Milling tool wear sample.
Tool blade image: 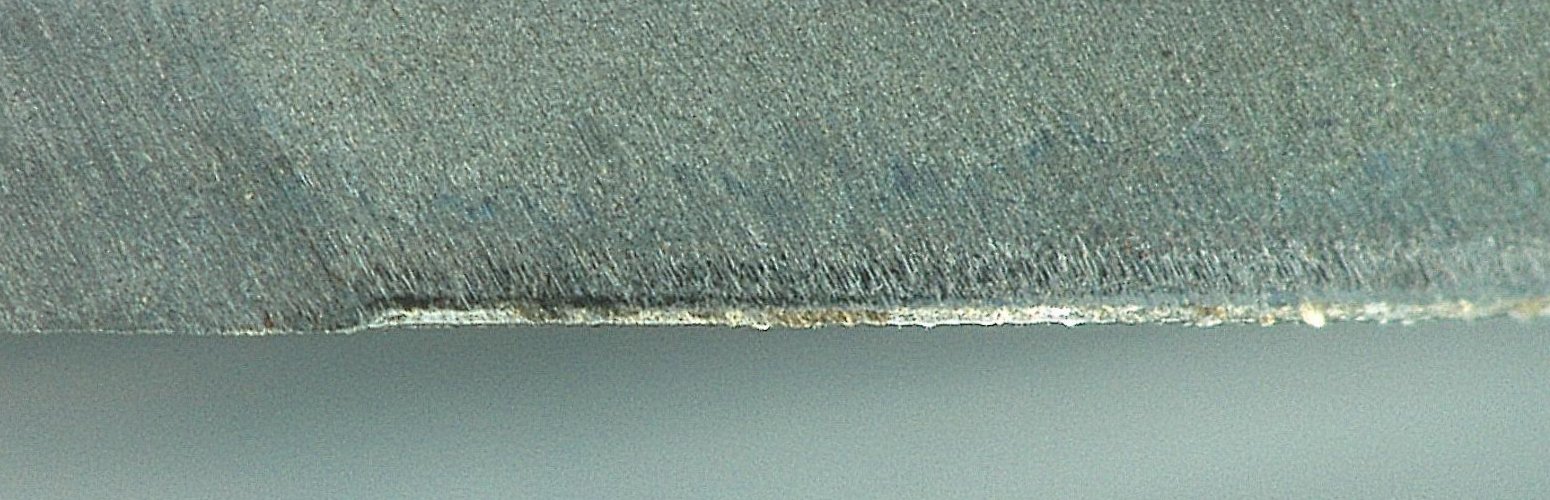
Chip image: 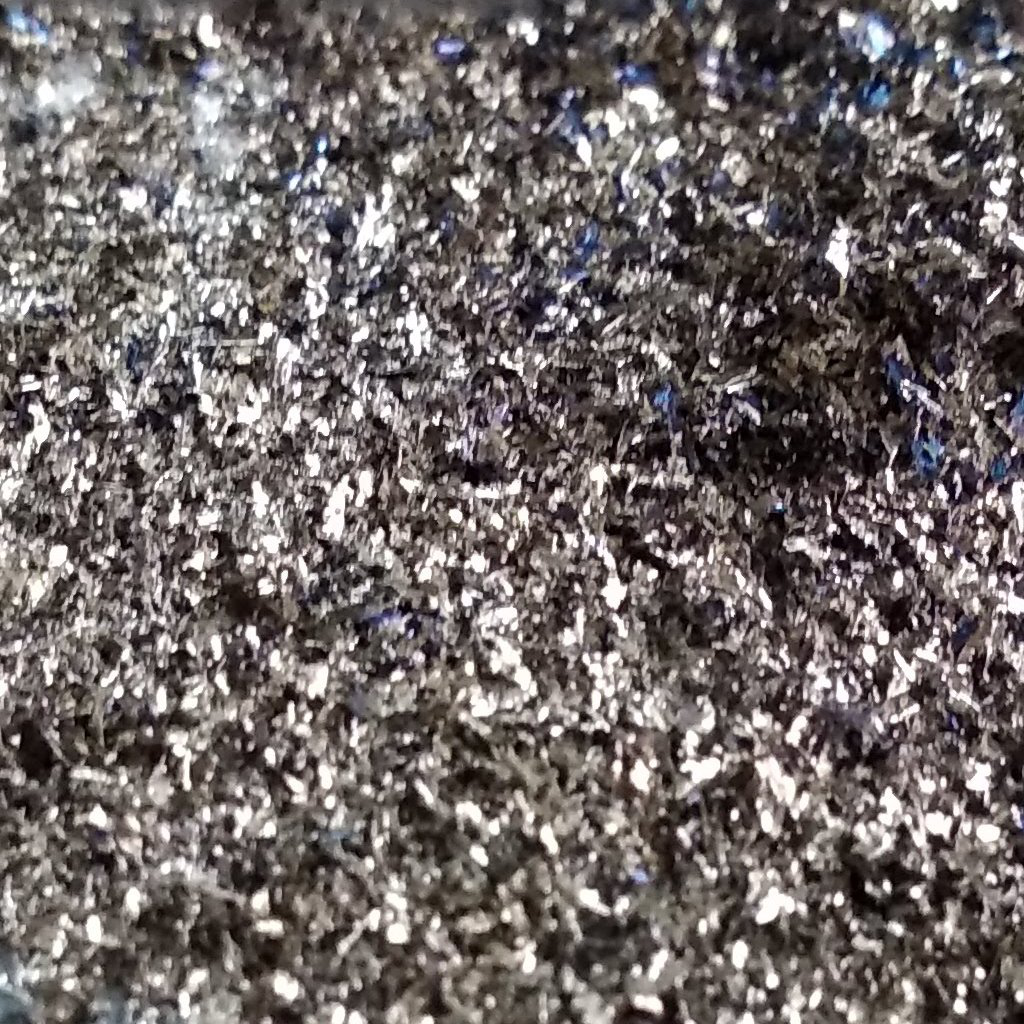
Workpiece image: 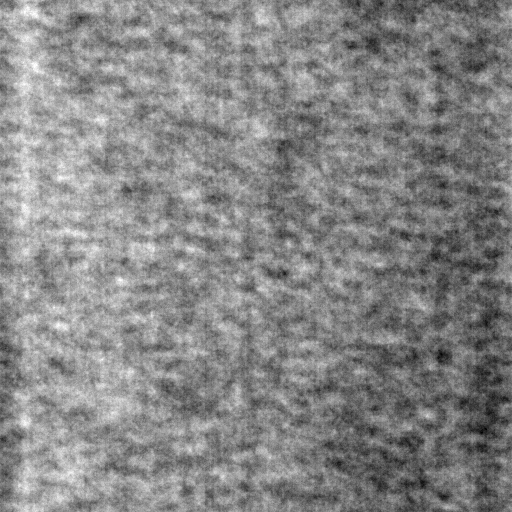
Tool wear state: used
Gaps: 9.35
Flank wear: 79.12
Overhang: 8.38
Force-signal Mel-spectrograms (X, Y, Z axes): 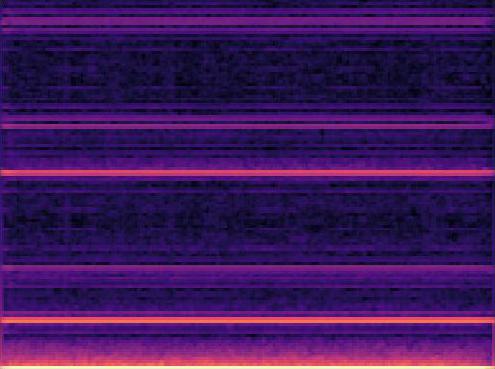 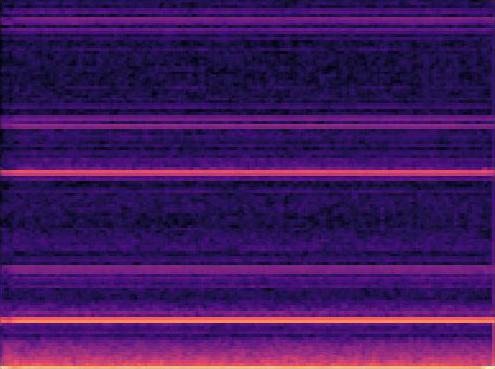 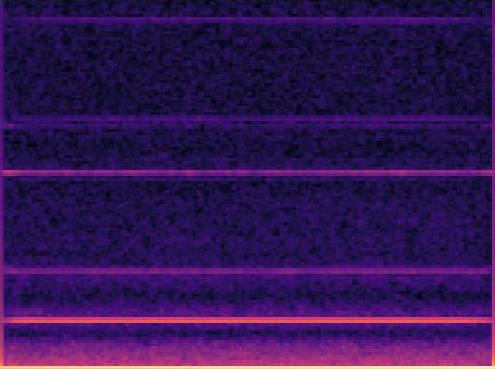
Force-signal scalograms (X, Y, Z axes): 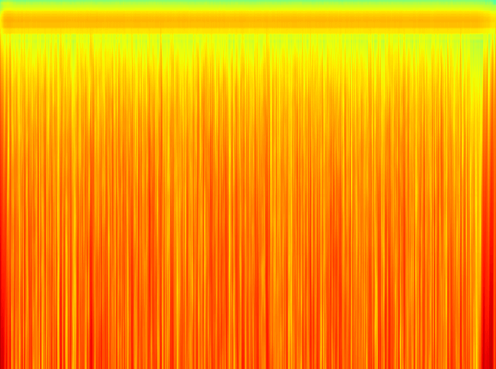 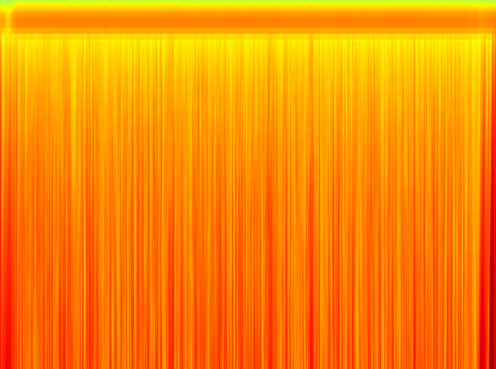 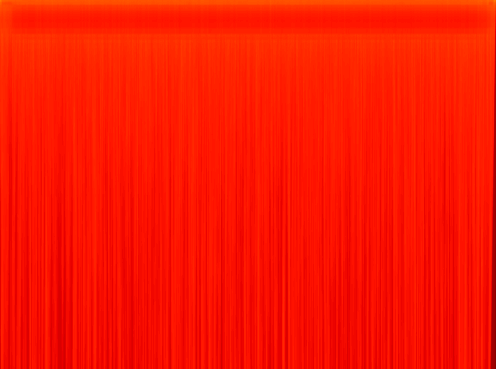
Force phase: steady_state_stabilization_wear